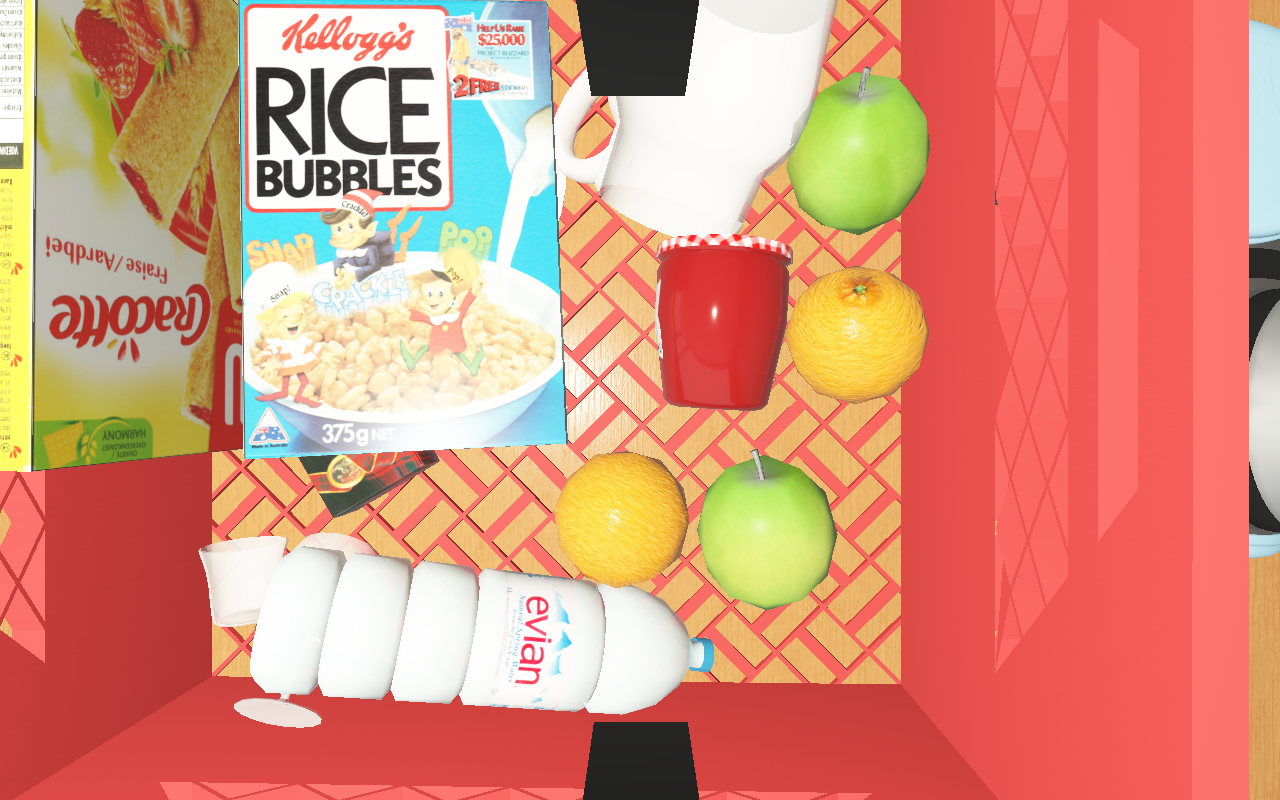
Objects in the scene:
carafe
apple
apple
orange
plate
glass
wineglass
jam jar
cereal box